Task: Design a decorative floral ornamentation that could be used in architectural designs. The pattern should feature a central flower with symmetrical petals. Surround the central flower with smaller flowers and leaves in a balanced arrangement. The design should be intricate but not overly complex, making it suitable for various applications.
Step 226:
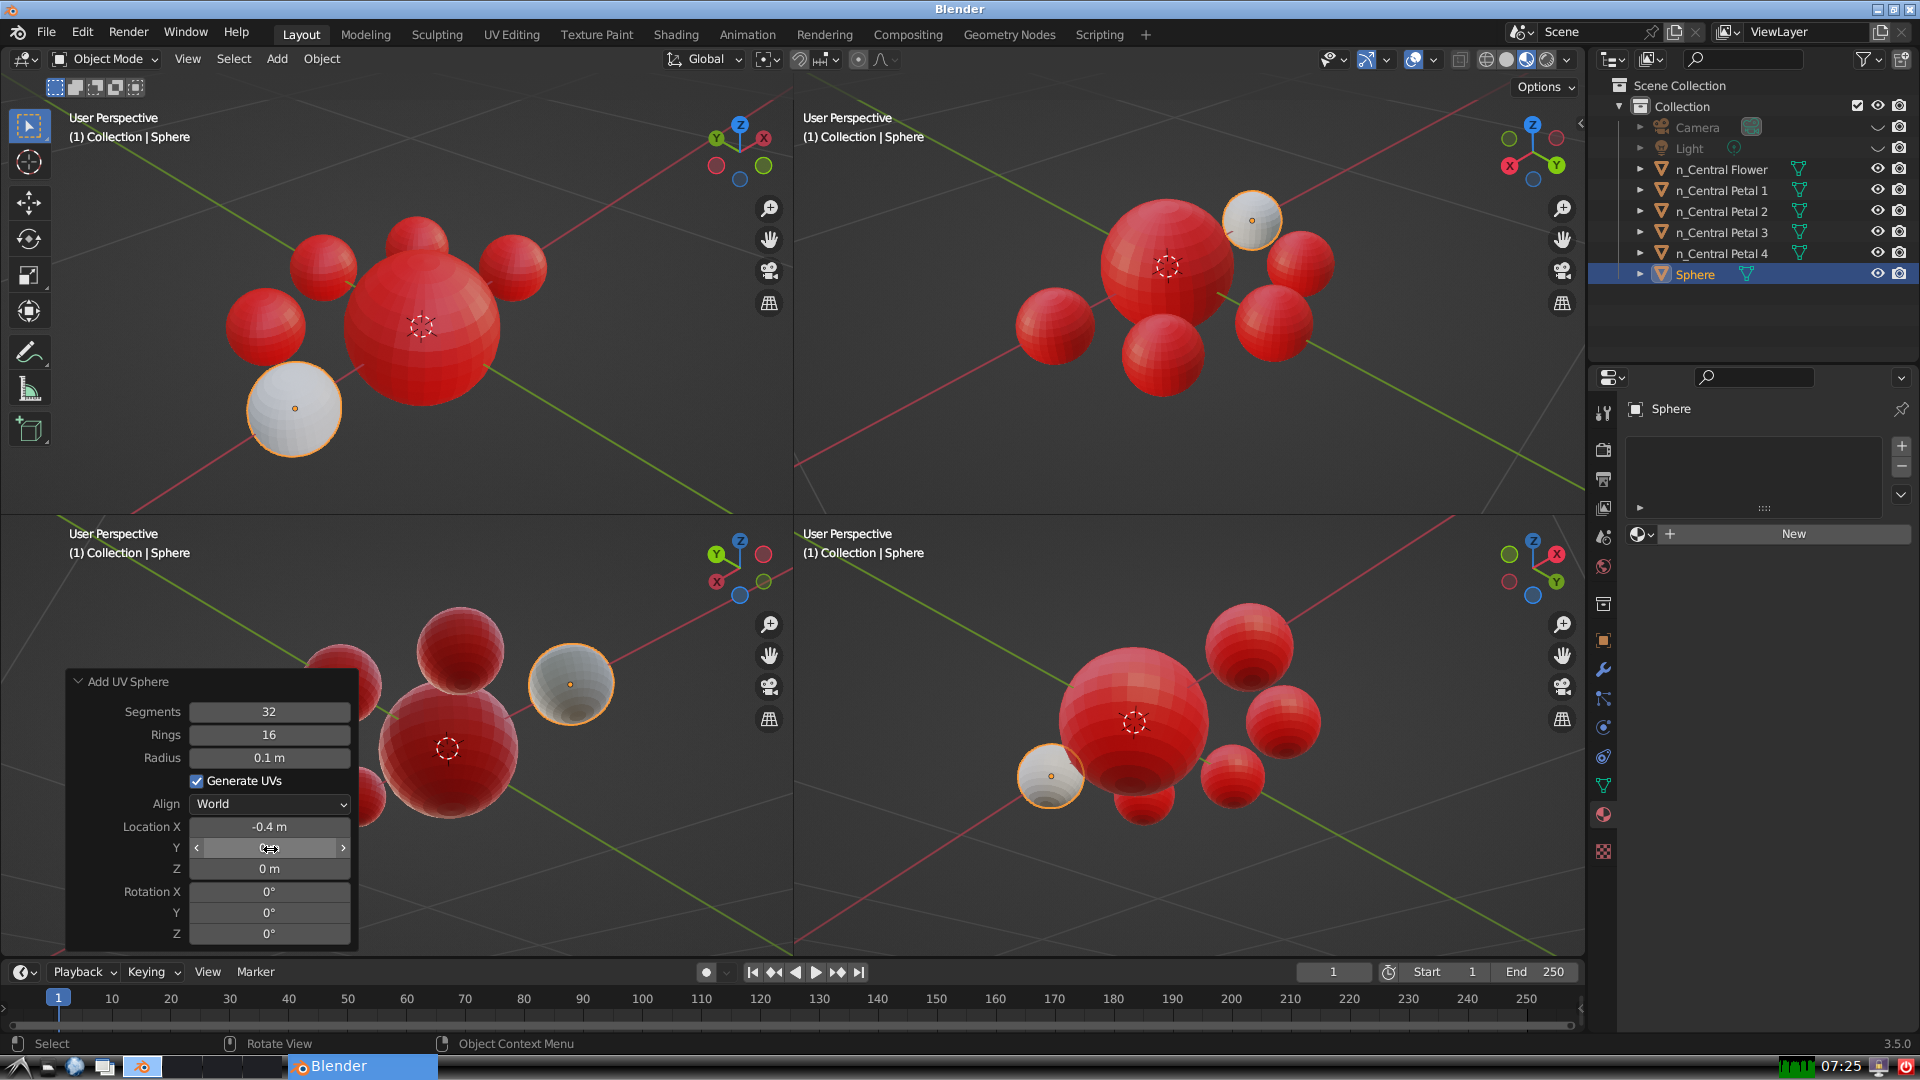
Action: {"mouse_move": [270, 867]}